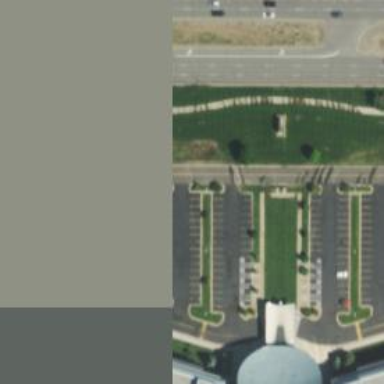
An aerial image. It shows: Parking space.